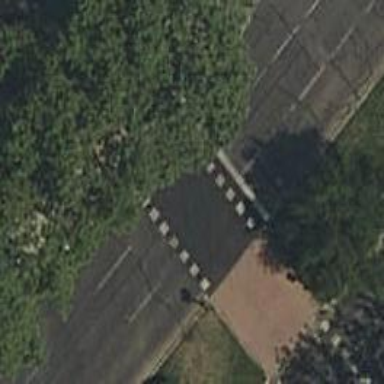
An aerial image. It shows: Traffic signals at road crossing.